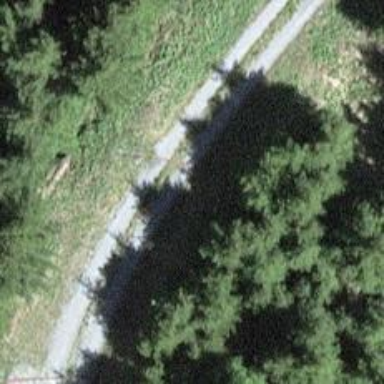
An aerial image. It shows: Gravel track of grade3 type.